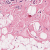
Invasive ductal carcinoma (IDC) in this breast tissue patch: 0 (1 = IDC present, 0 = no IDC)